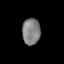
Tissue: skin
Cell type: Epithelial cells
Senescence score: 0.2169
Nuclear area (px): 467
Mean DAPI intensity: 128.767